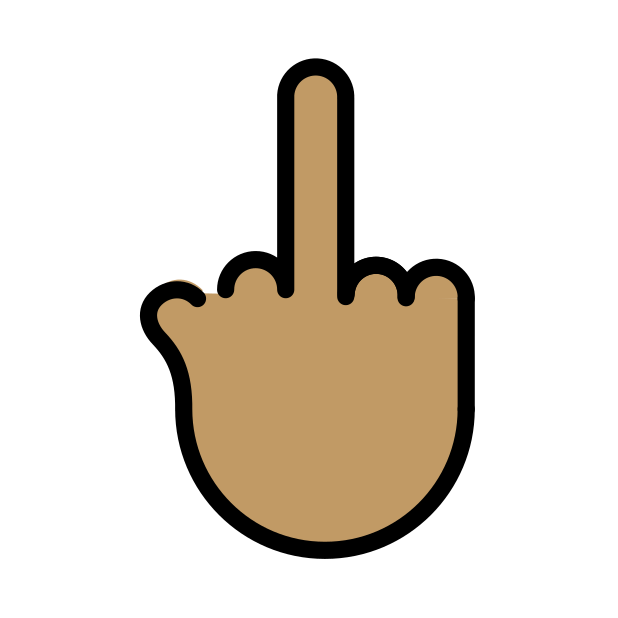
middle finger: medium skin tone